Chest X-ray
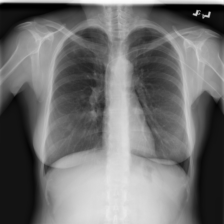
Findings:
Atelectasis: negative
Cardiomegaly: negative
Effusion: negative
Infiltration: negative
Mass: negative
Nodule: negative
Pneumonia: negative
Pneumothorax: negative
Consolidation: negative
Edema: negative
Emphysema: negative
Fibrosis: negative
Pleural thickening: negative
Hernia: negative